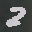
Label: 2